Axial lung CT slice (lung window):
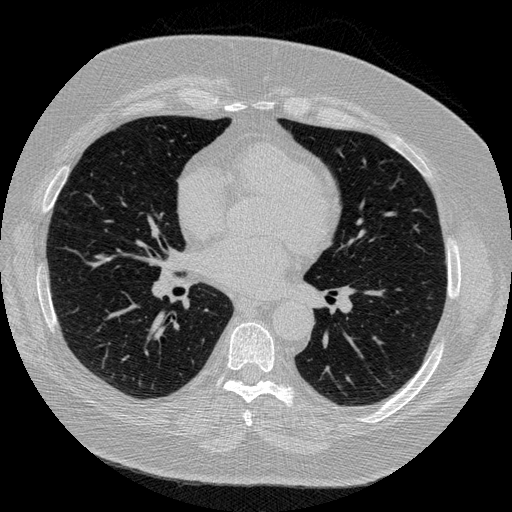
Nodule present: no